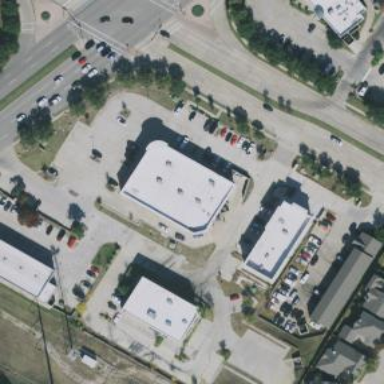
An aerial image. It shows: Retail building.